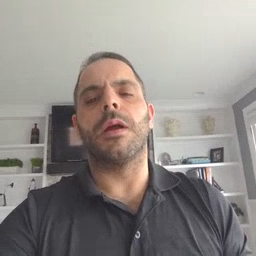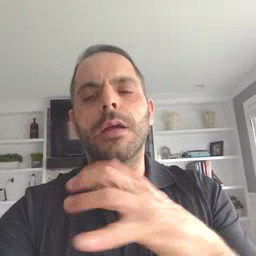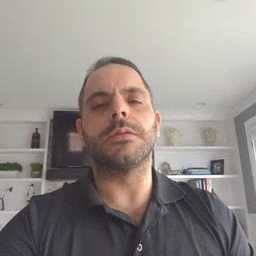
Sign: hot